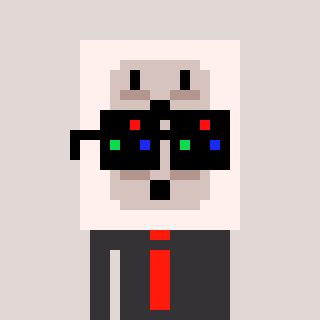
a pixel art character with square black sunglasses, a outlet-shaped head and a grayscale-colored body on a warm background